Aerial crown-view tile of a tropical tree (Barro Colorado Island, Panama), acquired 20250915:
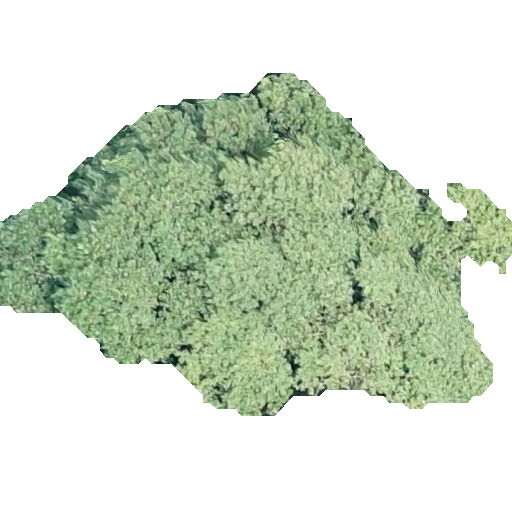
Species: Hieronyma alchorneoides
GBIF accepted scientific name: Hieronyma alchorneoides
Crown area: 165.563 m²